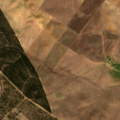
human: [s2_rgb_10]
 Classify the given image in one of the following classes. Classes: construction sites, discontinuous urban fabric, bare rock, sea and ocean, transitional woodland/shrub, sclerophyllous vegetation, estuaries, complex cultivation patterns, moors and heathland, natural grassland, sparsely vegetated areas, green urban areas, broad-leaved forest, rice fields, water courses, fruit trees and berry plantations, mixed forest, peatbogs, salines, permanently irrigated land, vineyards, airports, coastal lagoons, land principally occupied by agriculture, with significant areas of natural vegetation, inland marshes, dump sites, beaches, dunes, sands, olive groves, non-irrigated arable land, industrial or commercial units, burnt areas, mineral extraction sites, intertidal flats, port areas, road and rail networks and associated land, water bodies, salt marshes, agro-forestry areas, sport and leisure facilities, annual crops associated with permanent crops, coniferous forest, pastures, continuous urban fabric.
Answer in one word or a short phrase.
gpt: non-irrigated arable land, transitional woodland/shrub